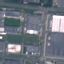
Label: Industrial